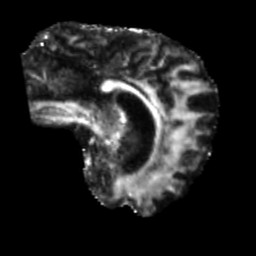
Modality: FA
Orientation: sagittal
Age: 64
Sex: male
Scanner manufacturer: siemens
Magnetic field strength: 3 T
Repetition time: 5.25 s
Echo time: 0.08 s